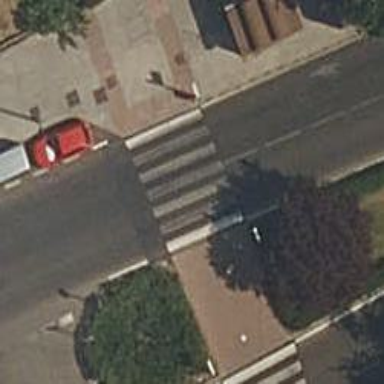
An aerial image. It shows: Zebra crossing on the road.